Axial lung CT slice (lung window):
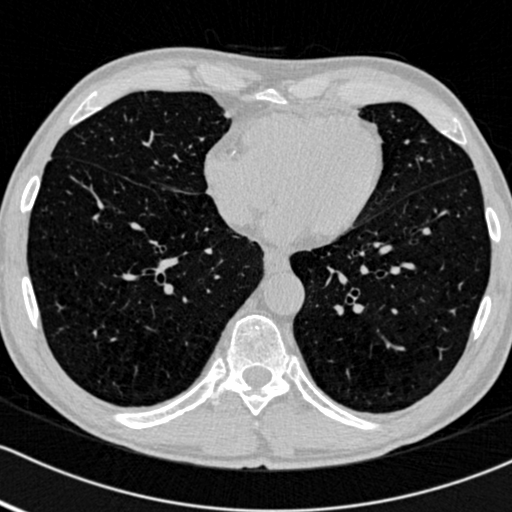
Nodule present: no